Field crop: tomato
Growth stage: 1
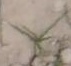
Species: cyperus